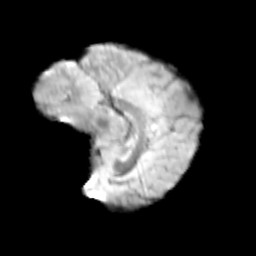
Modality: T2w
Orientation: sagittal
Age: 13
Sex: female
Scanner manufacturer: siemens
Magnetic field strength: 3 T
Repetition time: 3.8 s
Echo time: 0.07 s